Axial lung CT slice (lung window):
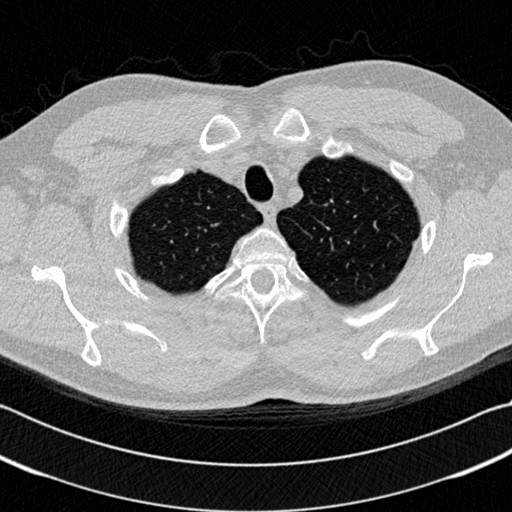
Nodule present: no